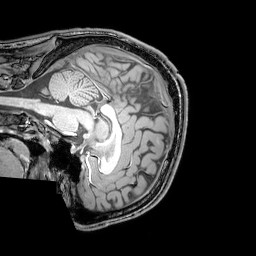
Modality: T1w
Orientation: sagittal
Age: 24
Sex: male
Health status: healthy
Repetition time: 0.081 s
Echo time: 0.037 s